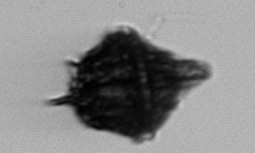
Label: Gonyaulax